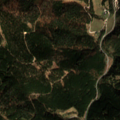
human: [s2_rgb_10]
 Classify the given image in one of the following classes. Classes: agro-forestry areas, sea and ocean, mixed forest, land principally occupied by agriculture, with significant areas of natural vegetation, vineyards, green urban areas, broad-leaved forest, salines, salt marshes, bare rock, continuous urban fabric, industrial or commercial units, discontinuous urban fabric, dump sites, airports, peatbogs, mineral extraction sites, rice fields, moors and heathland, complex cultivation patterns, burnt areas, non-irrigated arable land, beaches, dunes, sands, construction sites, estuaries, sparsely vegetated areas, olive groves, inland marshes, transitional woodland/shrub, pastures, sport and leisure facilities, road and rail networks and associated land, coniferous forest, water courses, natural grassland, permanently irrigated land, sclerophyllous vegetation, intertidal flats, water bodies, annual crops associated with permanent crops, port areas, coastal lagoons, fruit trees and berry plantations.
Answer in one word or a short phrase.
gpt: pastures, coniferous forest, mixed forest